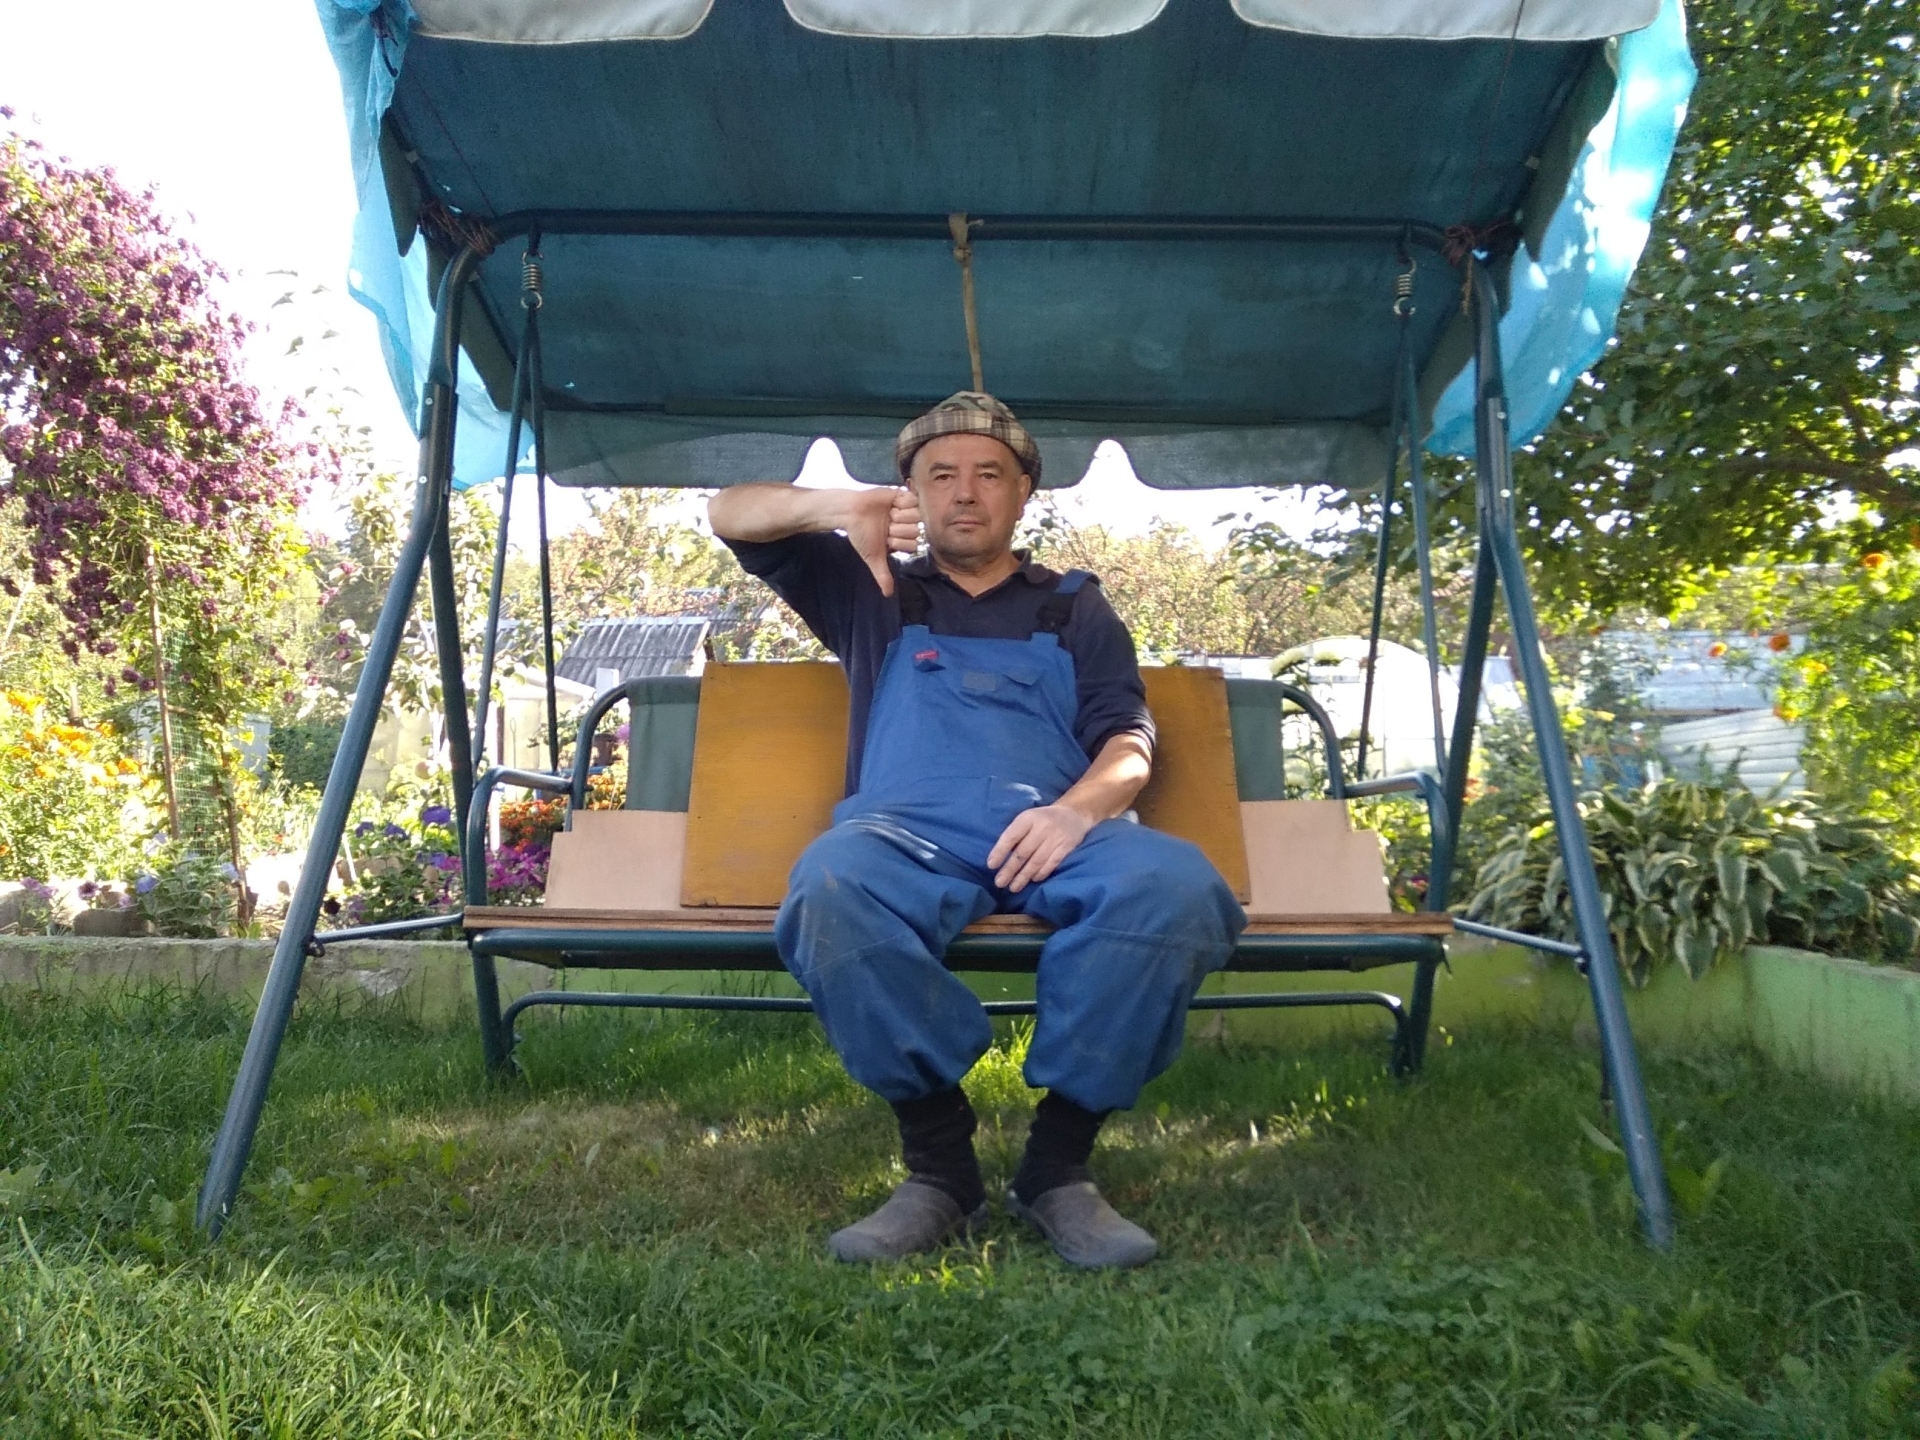
Label: clear